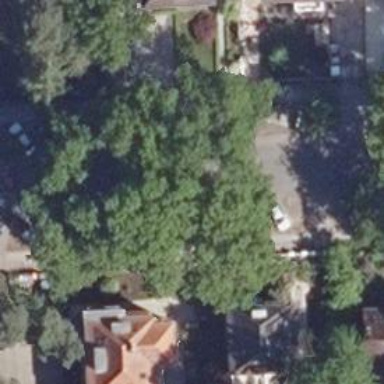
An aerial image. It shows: Single tag "natural: tree."